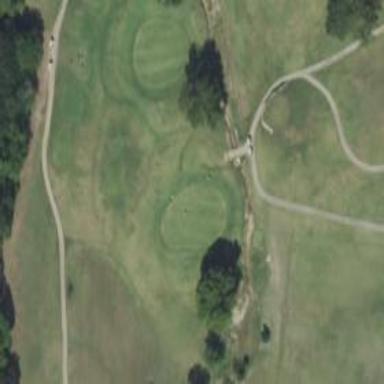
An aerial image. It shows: Path for both roads and golfers.